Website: lowes
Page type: stored-credit-cards
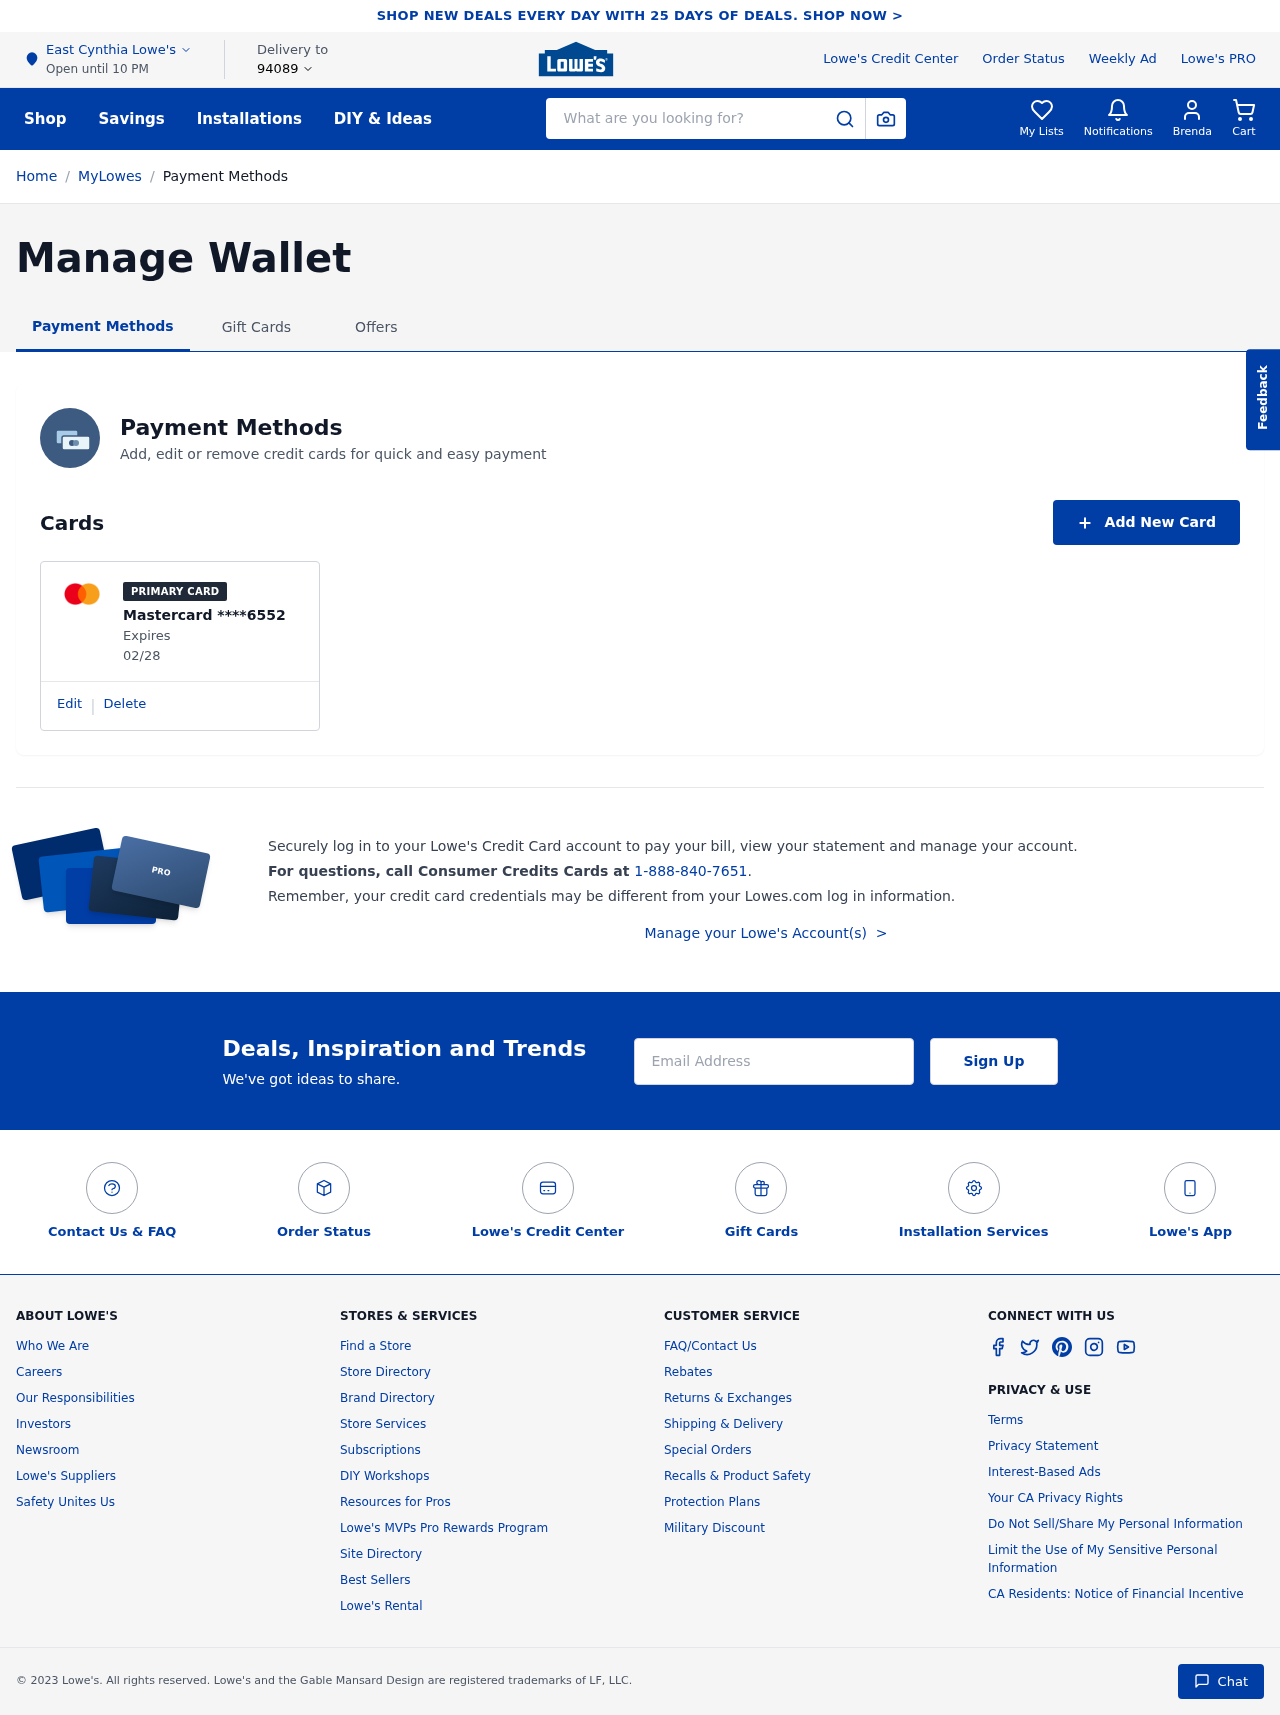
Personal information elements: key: PII_CARD_EXPIRY
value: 02/28
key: PII_CARD_LAST4
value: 6552
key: PII_CARD_TYPE
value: Mastercard
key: PII_CITY
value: East Cynthia
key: PII_EMAIL
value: brendawallace@hotmail.com
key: PII_FIRSTNAME
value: Brenda
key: PII_POSTCODE
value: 94089
Search elements: key: HEADER_SEARCH
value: What are you looking for?